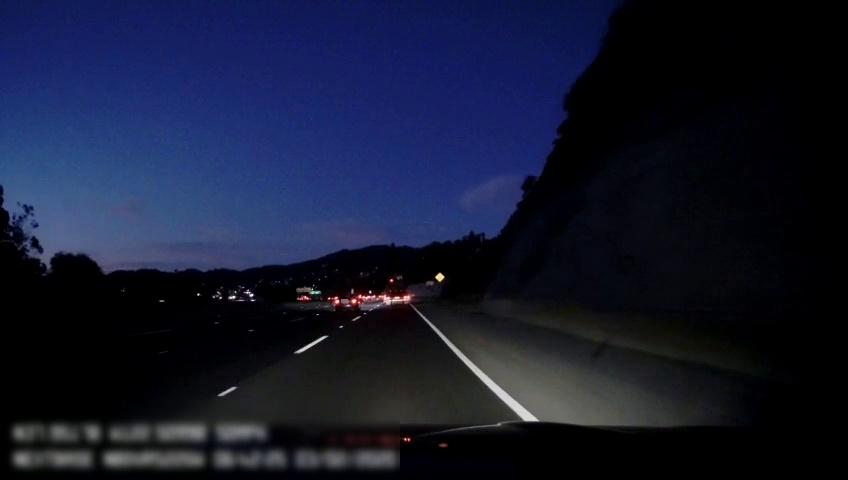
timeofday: Night
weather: Other
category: Drivable Space
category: Vehicles | Car
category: Vehicles | Truck
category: Lanes | Current Lane
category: Lanes | Current Lane
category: Lanes | Alternate Lane
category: Lanes | Alternate Lane
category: Traffic | Signs